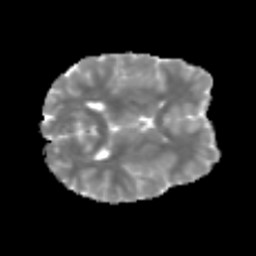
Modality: MD
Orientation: axial
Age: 25
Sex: female
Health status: healthy
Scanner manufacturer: siemens
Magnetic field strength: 3 T
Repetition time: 3.6 s
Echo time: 0.0964 s